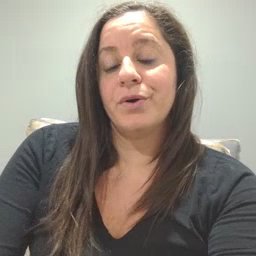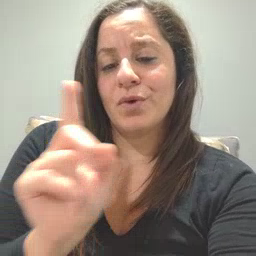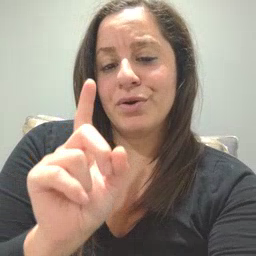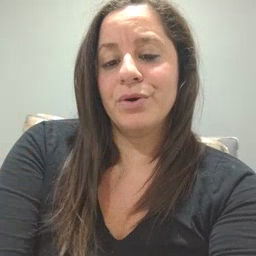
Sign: where